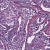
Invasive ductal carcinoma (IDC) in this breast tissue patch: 1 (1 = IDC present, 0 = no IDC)